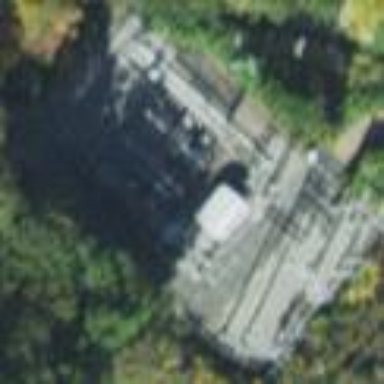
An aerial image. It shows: There is distribution substation enclosed by fence.